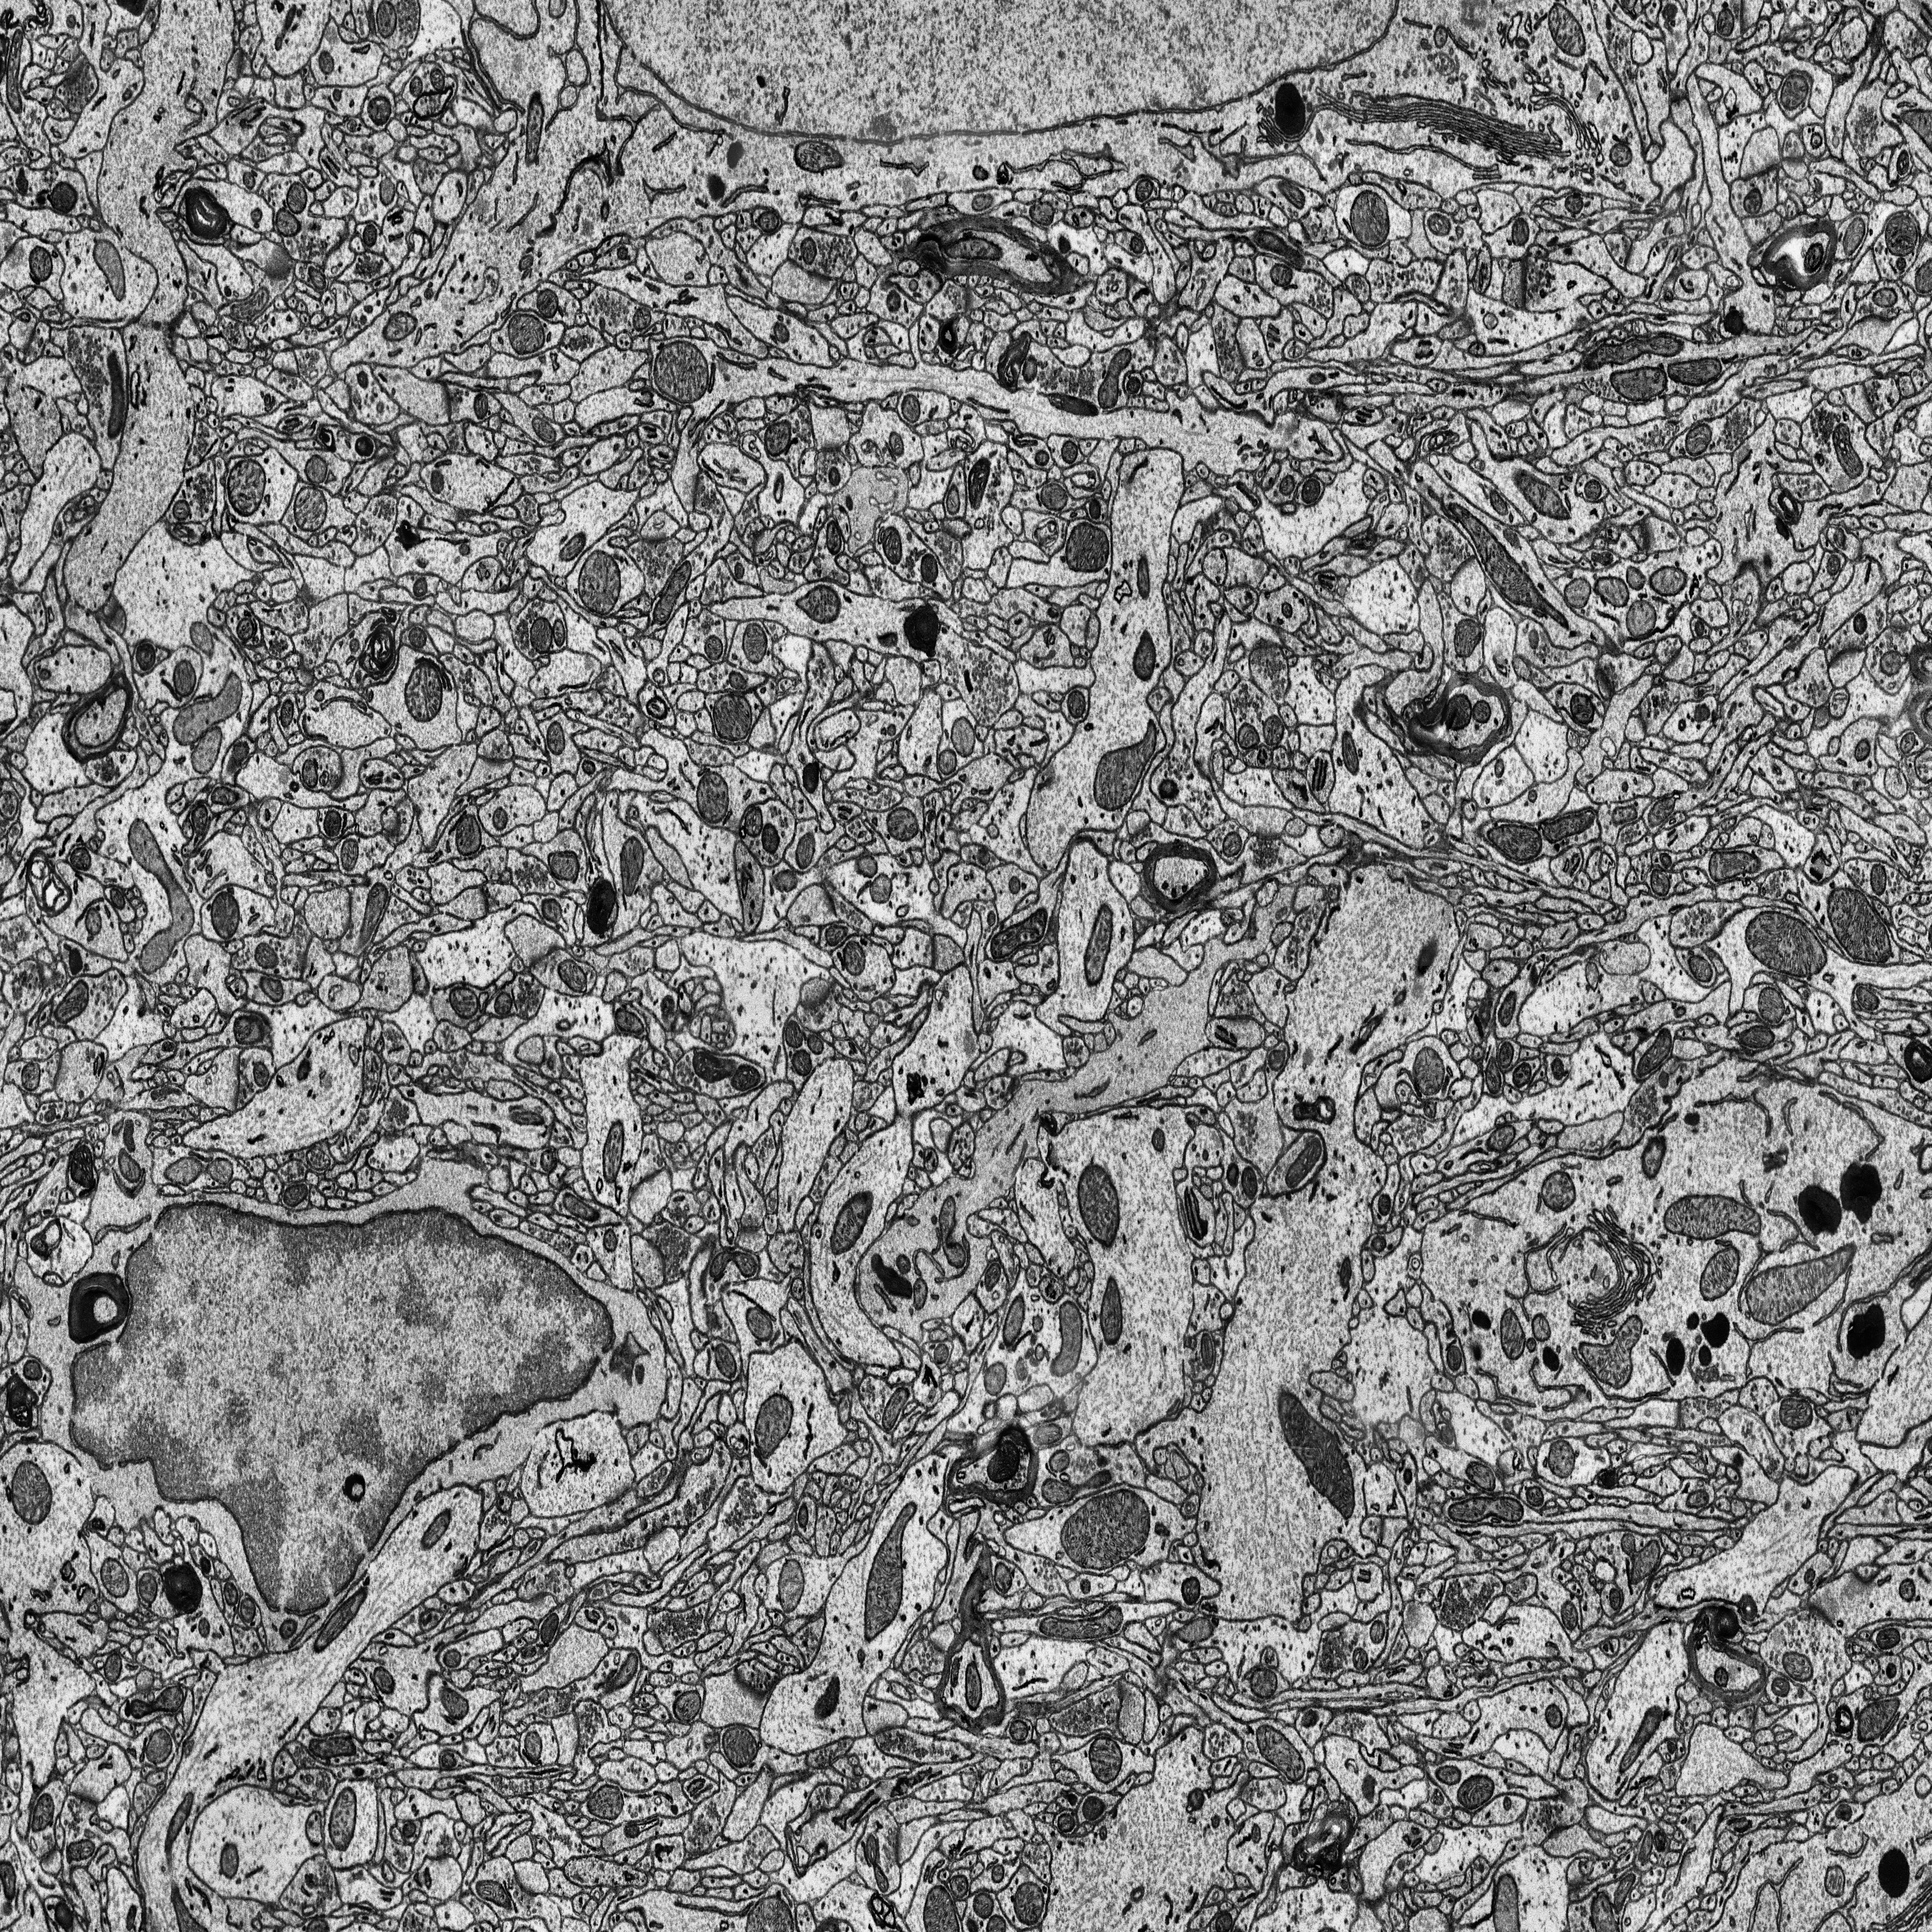
Electron microscopy slice of rat cortex tissue
Slice depth (z): 70
Mitochondria instances in slice: 384